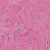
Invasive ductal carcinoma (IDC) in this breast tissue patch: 1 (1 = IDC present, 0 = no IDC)